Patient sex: F
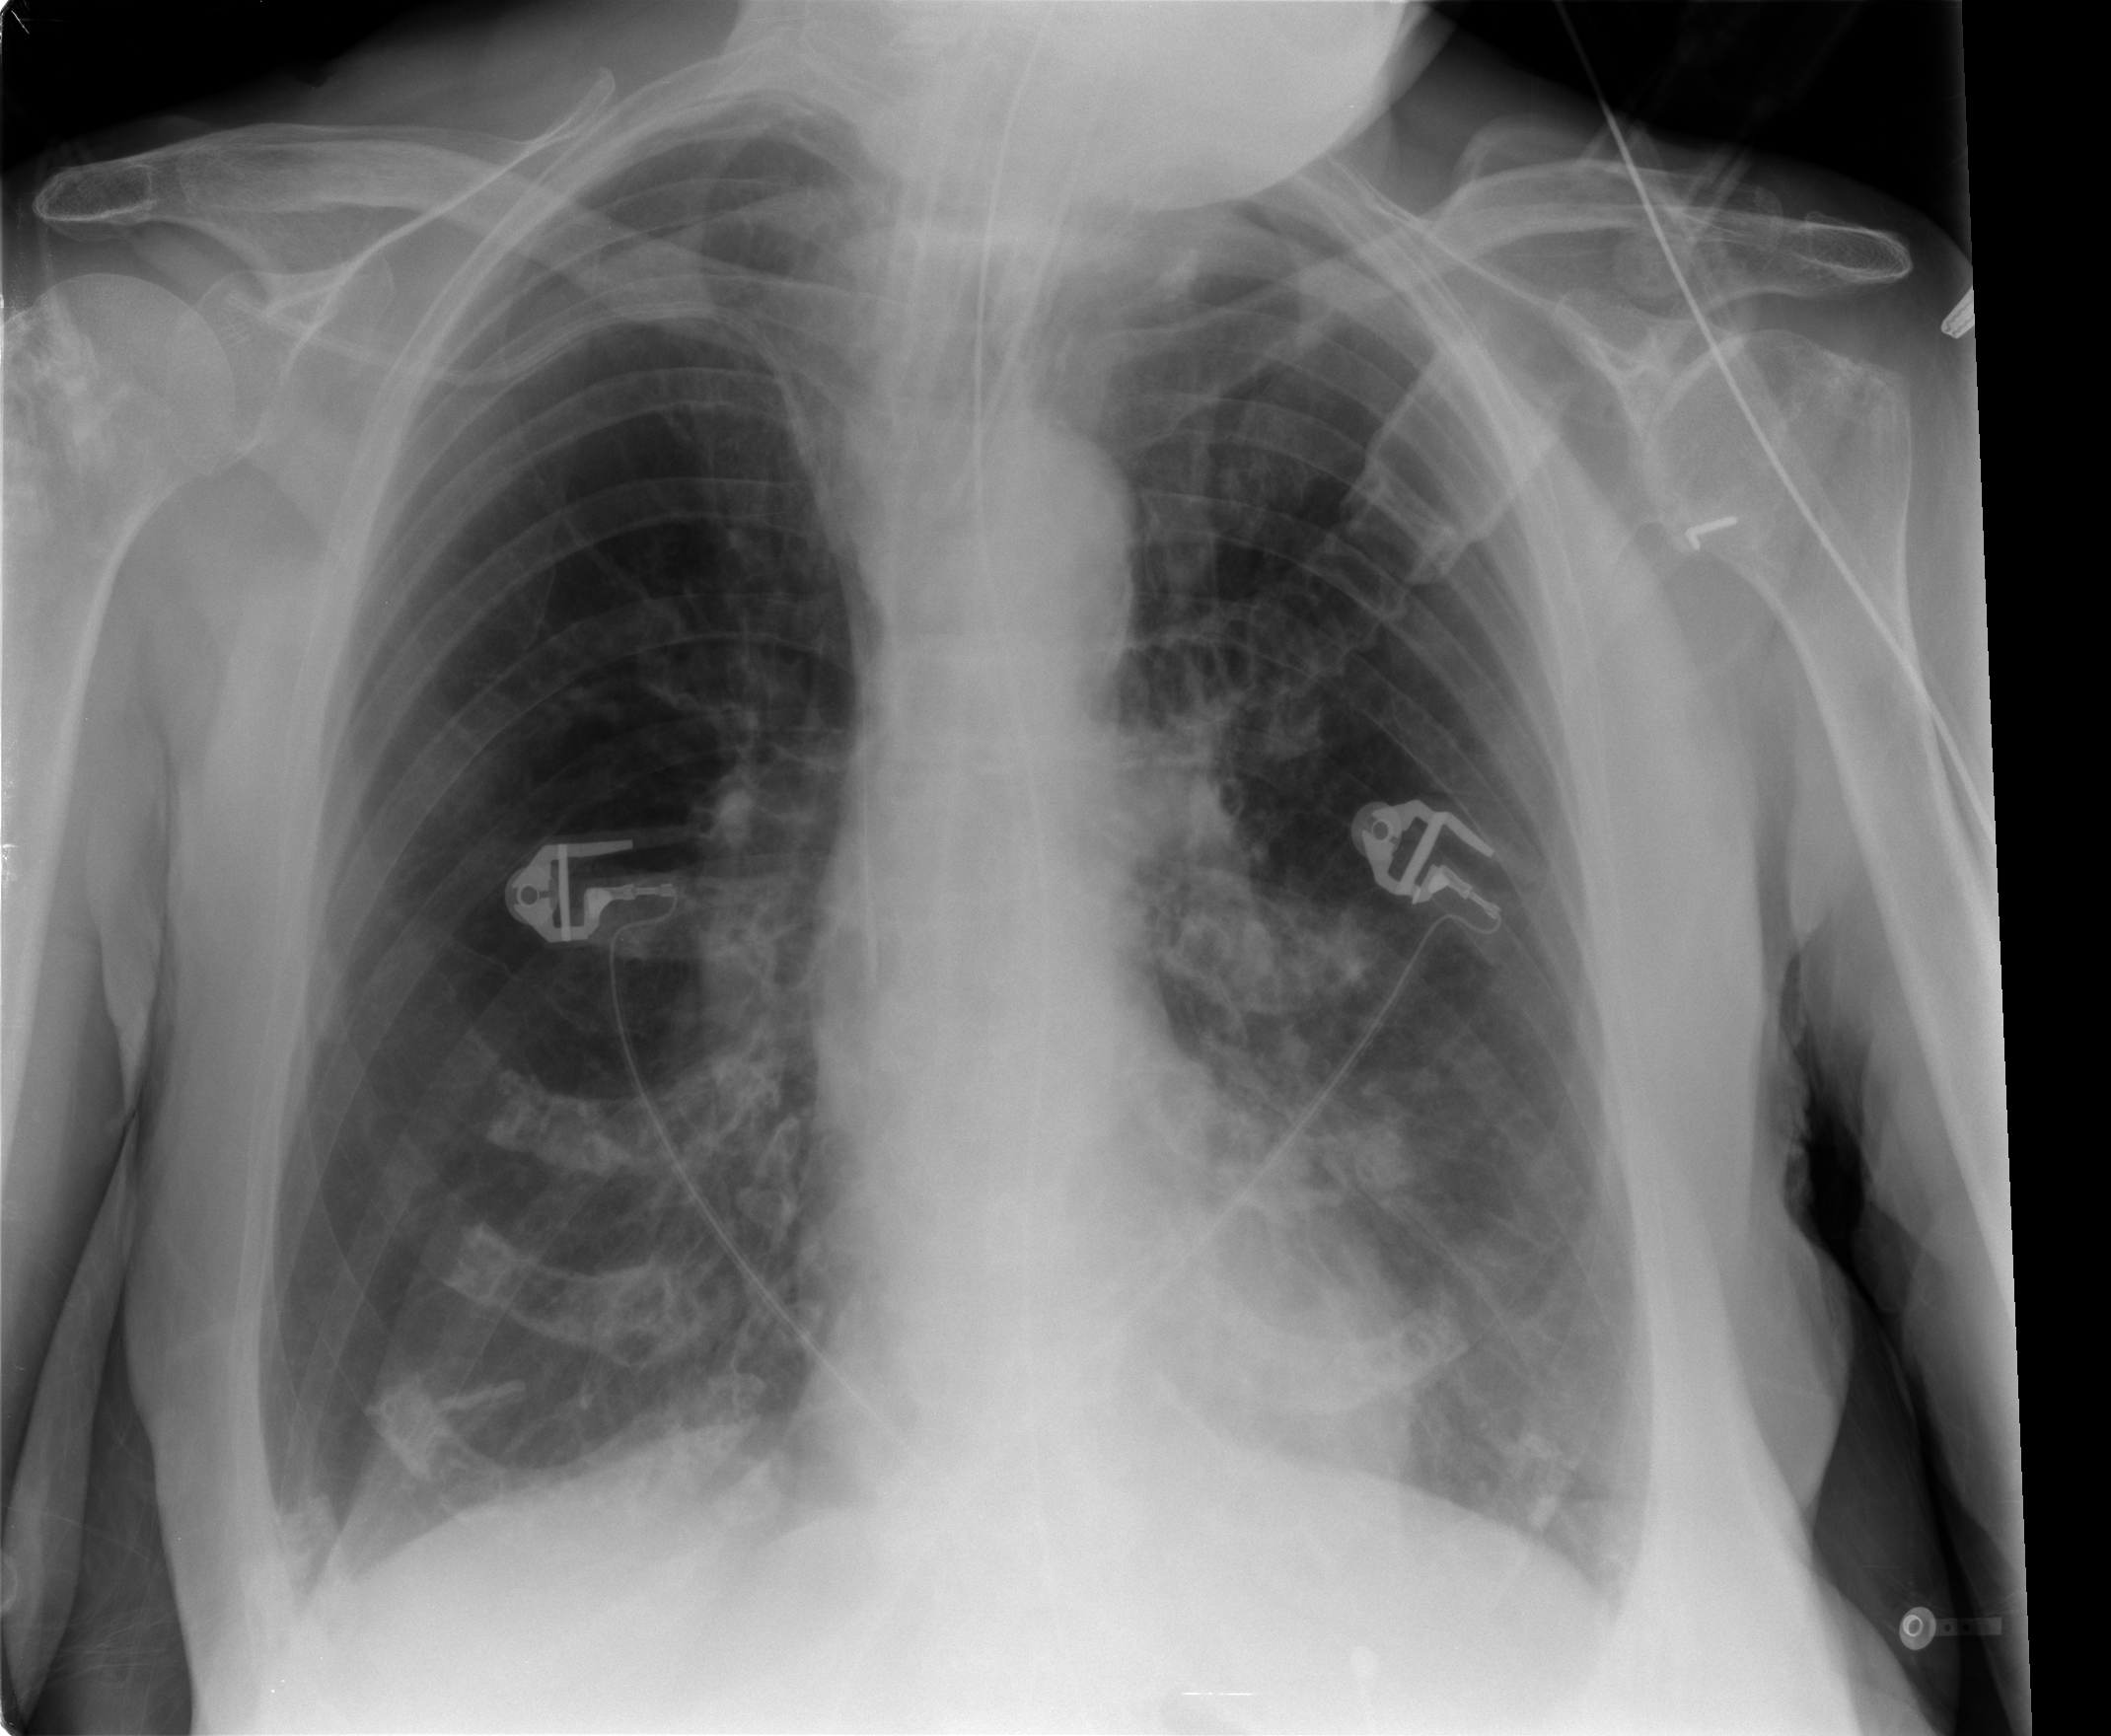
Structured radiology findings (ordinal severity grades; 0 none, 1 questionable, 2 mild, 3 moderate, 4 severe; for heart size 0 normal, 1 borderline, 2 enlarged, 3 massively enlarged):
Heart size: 0
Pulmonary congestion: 0
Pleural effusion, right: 0
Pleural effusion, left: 0
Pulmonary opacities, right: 0
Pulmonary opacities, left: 0
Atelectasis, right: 0
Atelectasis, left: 2